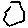
Label: hexagon